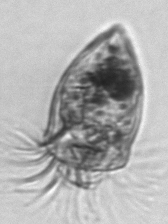
Label: Tintinnina